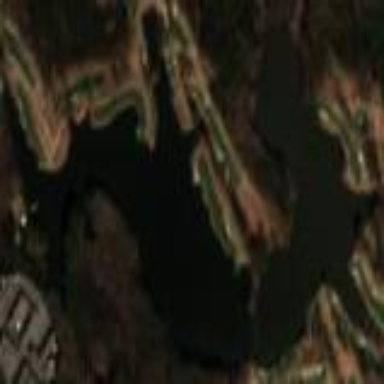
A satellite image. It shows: Picturesque lake serving as water hazard for golf course.